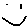
Label: smiley face